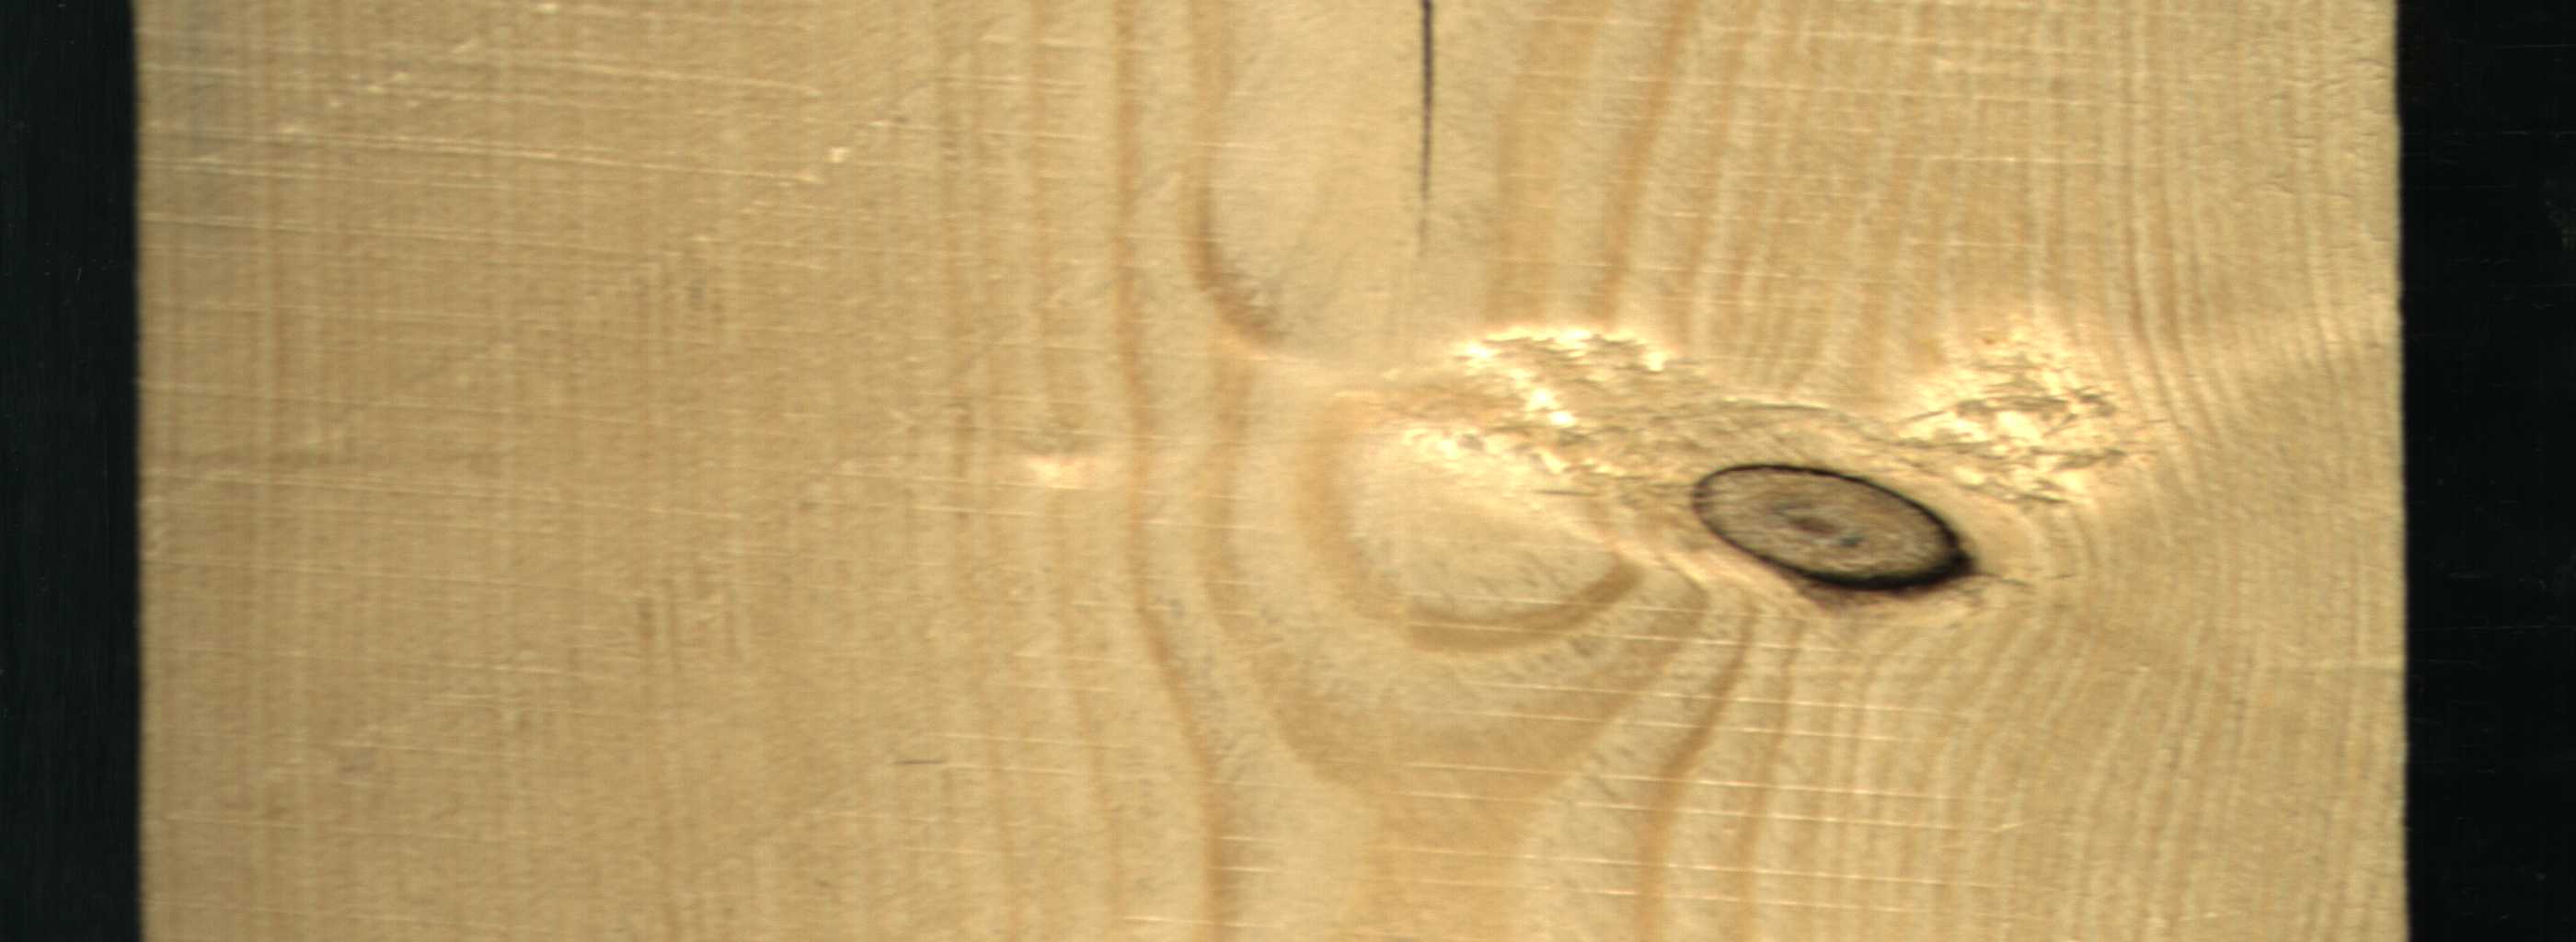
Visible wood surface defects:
Crack
Dead_Knot